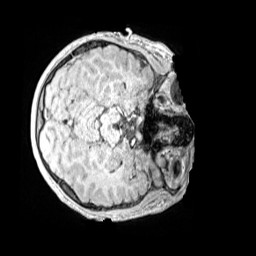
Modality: MP2RAGE
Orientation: axial
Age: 12
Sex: male
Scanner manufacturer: siemens
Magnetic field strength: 3 T
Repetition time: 4 s
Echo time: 0.00299 s